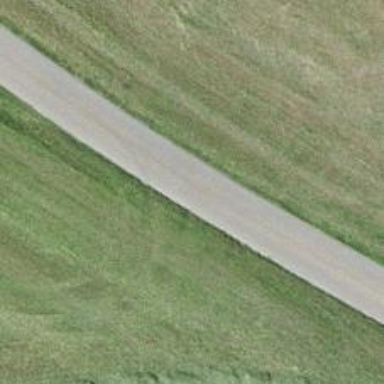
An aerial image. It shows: Unclassified paved road.